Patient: sex M, age 65
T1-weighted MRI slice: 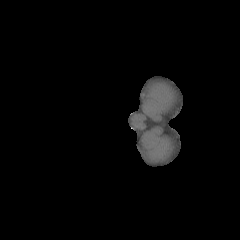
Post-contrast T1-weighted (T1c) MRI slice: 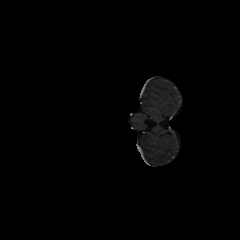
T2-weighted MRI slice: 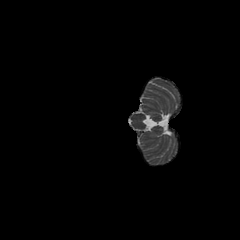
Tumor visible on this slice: no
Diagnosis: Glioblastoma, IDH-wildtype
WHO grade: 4